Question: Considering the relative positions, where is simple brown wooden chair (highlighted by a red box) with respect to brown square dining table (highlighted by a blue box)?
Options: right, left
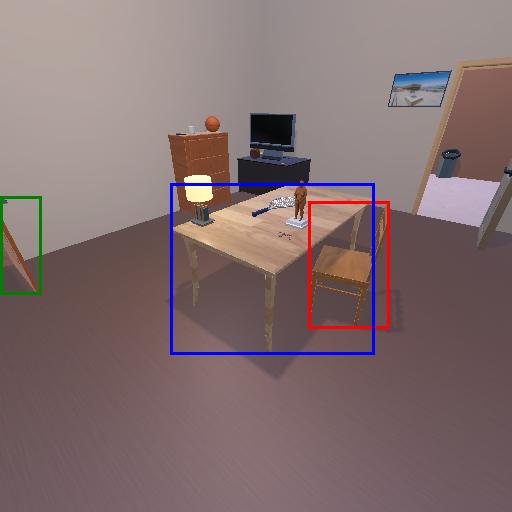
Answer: right